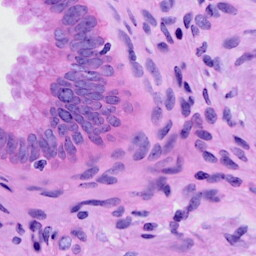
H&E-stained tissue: Cervix